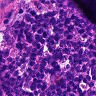
Metastatic tissue present: no